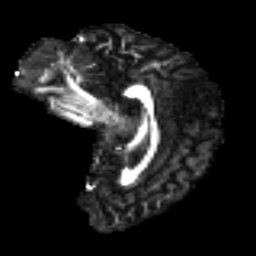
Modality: FA
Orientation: sagittal
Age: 22
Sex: male
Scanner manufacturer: ge
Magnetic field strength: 3 T
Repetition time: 7.8 s
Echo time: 0.0606 s